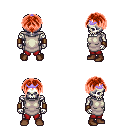
a pixel art fantasy rpg character, male body template, skeleton, white tunic, red pants, red parted hairstyle, purple tiara, leather bracers, brown shoes, four views (front, back, left, right), 2x2 character sprite sheet, small pixel art, hard edges, no anti-aliasing